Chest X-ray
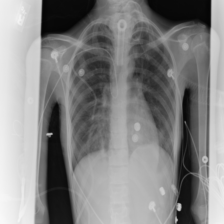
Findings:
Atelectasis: positive
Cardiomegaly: negative
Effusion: negative
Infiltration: negative
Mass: negative
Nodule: negative
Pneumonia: negative
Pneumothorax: negative
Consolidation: positive
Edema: negative
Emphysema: negative
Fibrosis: negative
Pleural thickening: negative
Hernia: negative